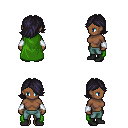
a pixel art fantasy rpg character, female body template, human, dark skin, green cape, teal pants, raven swoop hairstyle, white cloth bracers, black shoes, four views (front, back, left, right), 2x2 character sprite sheet, small pixel art, hard edges, no anti-aliasing